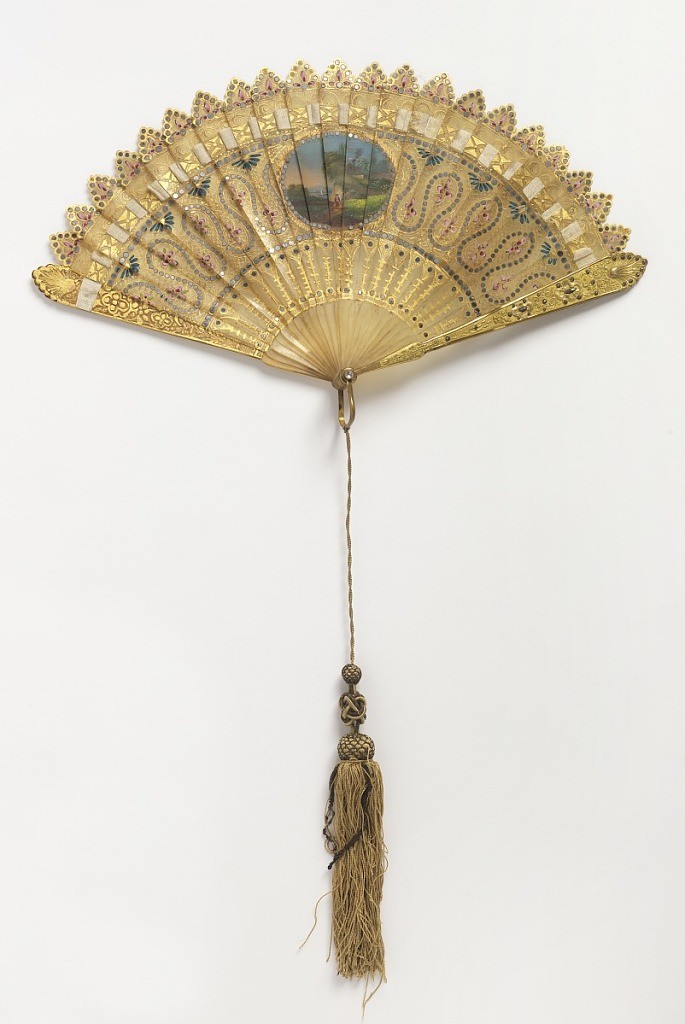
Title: Brisé fan
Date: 1820–30
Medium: Gilded and painted horn sticks with steel paillettes, gilt metal bail and faceted stone at rivet, silk ribbon and tassel
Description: Brisé fan. Gilded and painted horn sticks with steel paillettes; central cartouche shows figure in a landscape. gilt metal bail and faceted stone at rivet. Silk tassel and connecting ribbon.